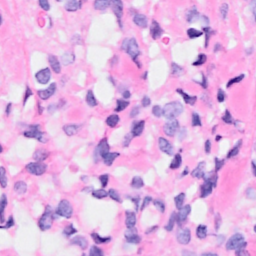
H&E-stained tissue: Breast